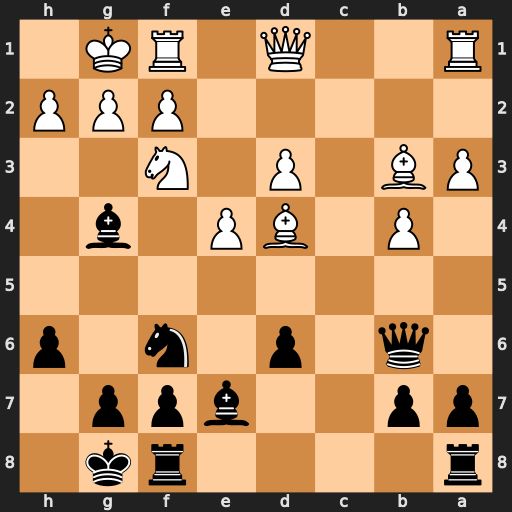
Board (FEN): r4rk1/pp2bpp1/1q1p1n1p/8/1P1BP1b1/PB1P1N2/5PPP/R2Q1RK1
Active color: b
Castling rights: -
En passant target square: -
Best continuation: Bxf3 Bxb6 Bxd1 Rfxd1 axb6